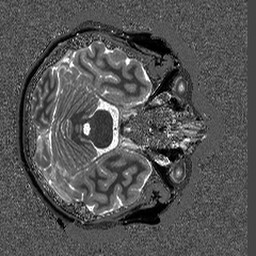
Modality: T1map
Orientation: axial
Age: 38
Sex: female
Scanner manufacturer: siemens
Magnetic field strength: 3 T
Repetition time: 5 s
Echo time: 0.00298 s